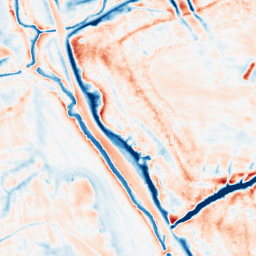
Category: multiscale
Decomposition family: dog_multiscale
Decomposition parameters: sigma_ratio: 1.6
n_scales: 5
base_sigma: 0.5
Upsampling method: cubic_catmull_rom
Upsampling parameters: scale: 2
Upsampling scale: 2